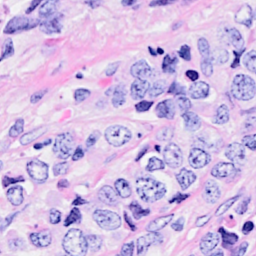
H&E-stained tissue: Breast